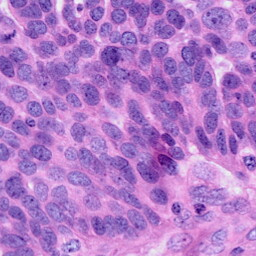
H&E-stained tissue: Ovarian